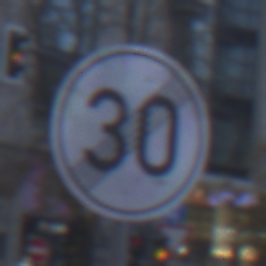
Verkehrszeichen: EndeGeschwindigkeit30
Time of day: SunriseSunset
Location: Outdoor (Urban)
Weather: PartlyCloudy
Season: NotSpecified
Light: Natural